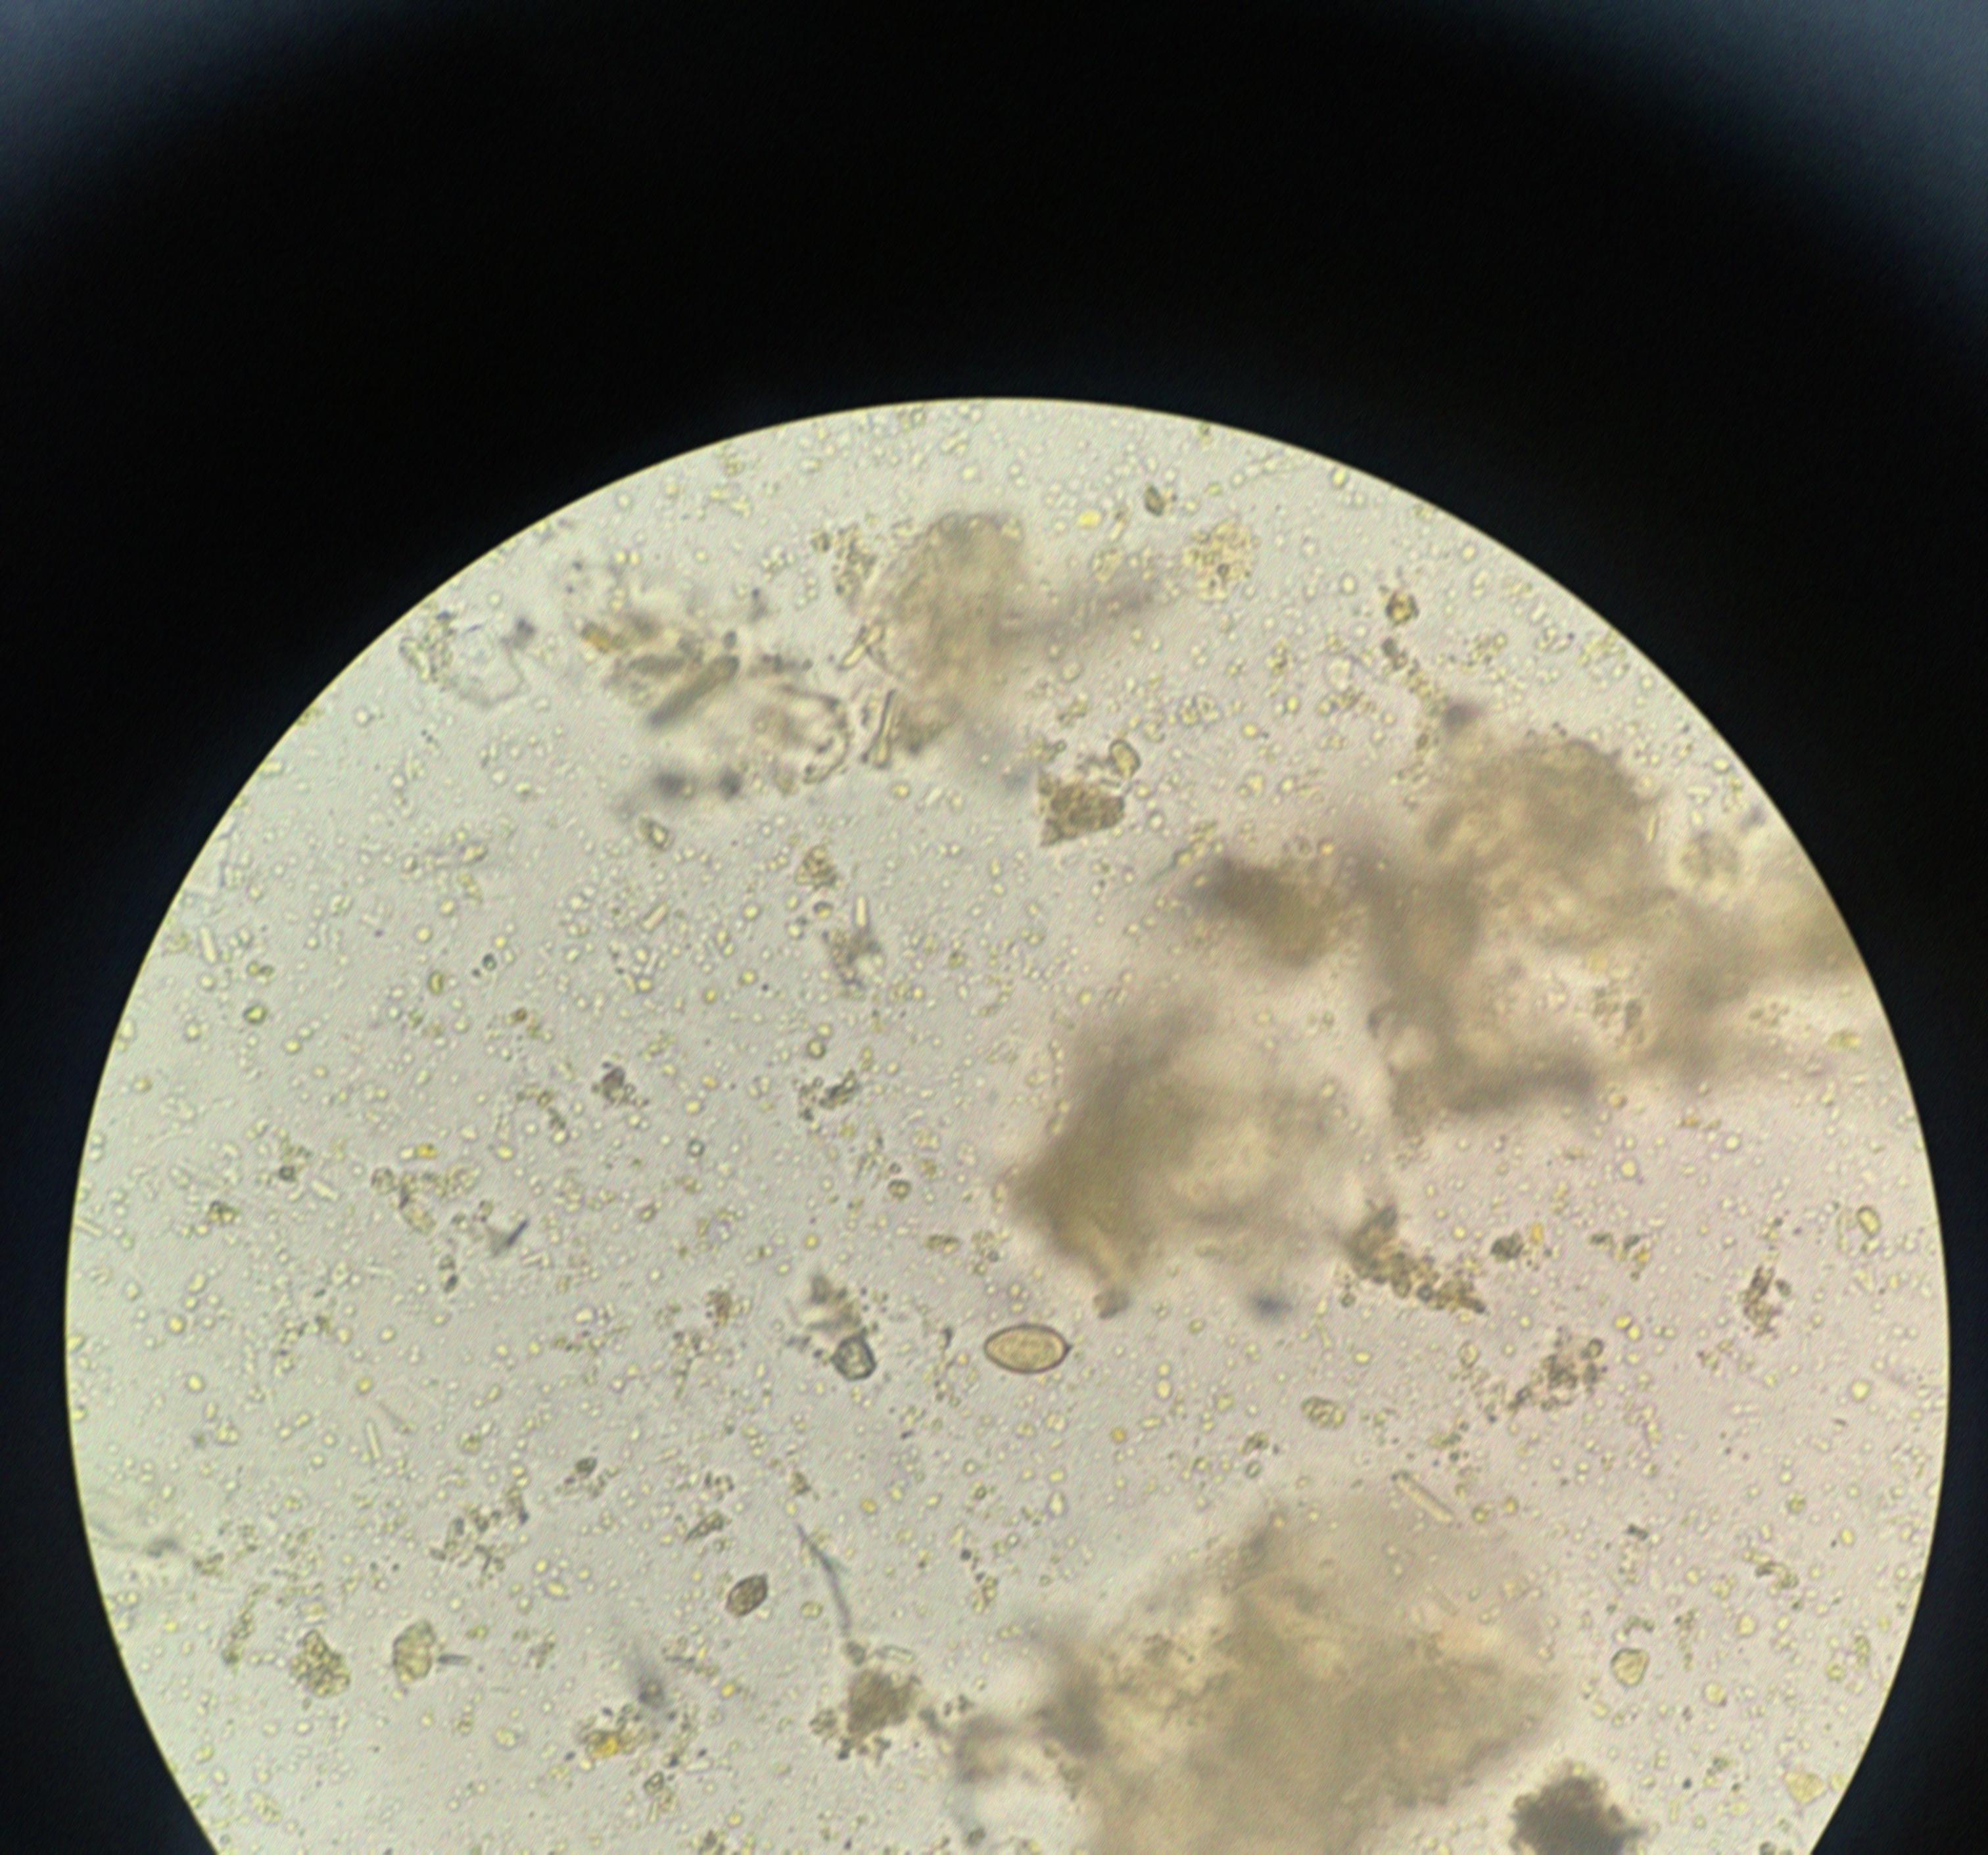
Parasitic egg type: Opisthorchis viverrine